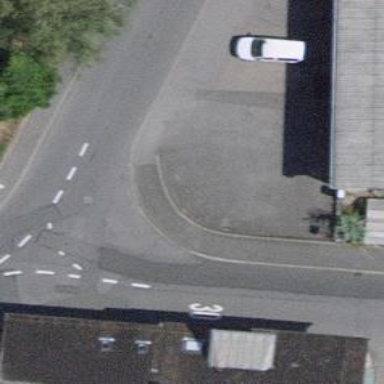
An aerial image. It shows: Sidewalk along the footway.